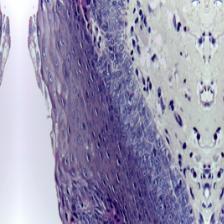
Diagnosis: Normal